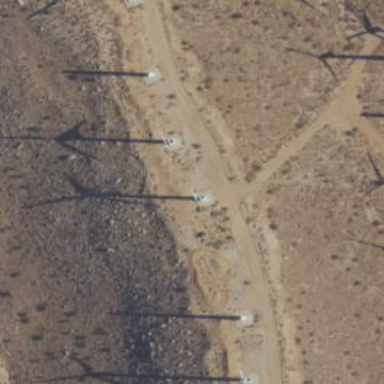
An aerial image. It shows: Horizontal axis wind turbine generating power from wind energy.